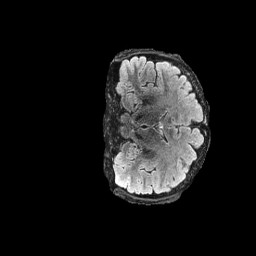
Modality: FLAIR
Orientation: coronal
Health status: ill
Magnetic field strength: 3 T